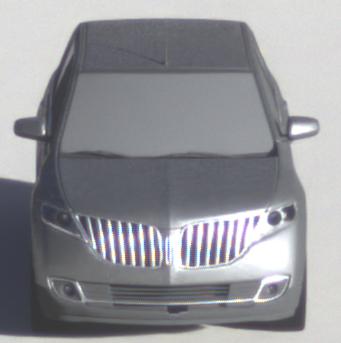
Make: Lincoln
Model: MKX
Detailed model: Gen. 1 CD3
Model produced from: 2010
Model produced until: 2015
Doors: 5
Color: gray
Road condition: dry road
Daytime: morning or afternoon
Contrast: medium contrast